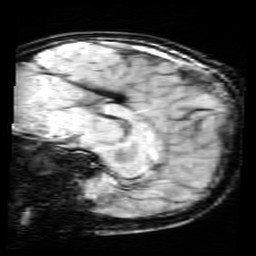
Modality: SWI
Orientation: sagittal
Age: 10
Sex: female
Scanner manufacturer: siemens
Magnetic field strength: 3 T
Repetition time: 0.027 s
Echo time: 0.02 s